Question: I try to have 4 full-screen background image ( i think it's called hero section) on my page.
I used this style for every row with full-screen background.
'''
.kimiabg {
background: url(http://kimia-tak.com/wp-content/uploads/2018/02/s2.jpg);
background-size: cover;
background-attachment: fixed;
width: 100%;
height: 100vh;
padding: 2rem 0;
}
'''
everything is fine. unless showing background on iphone. it is blurry. I really do not know what is the problem.

you can check the live website here : <URL>
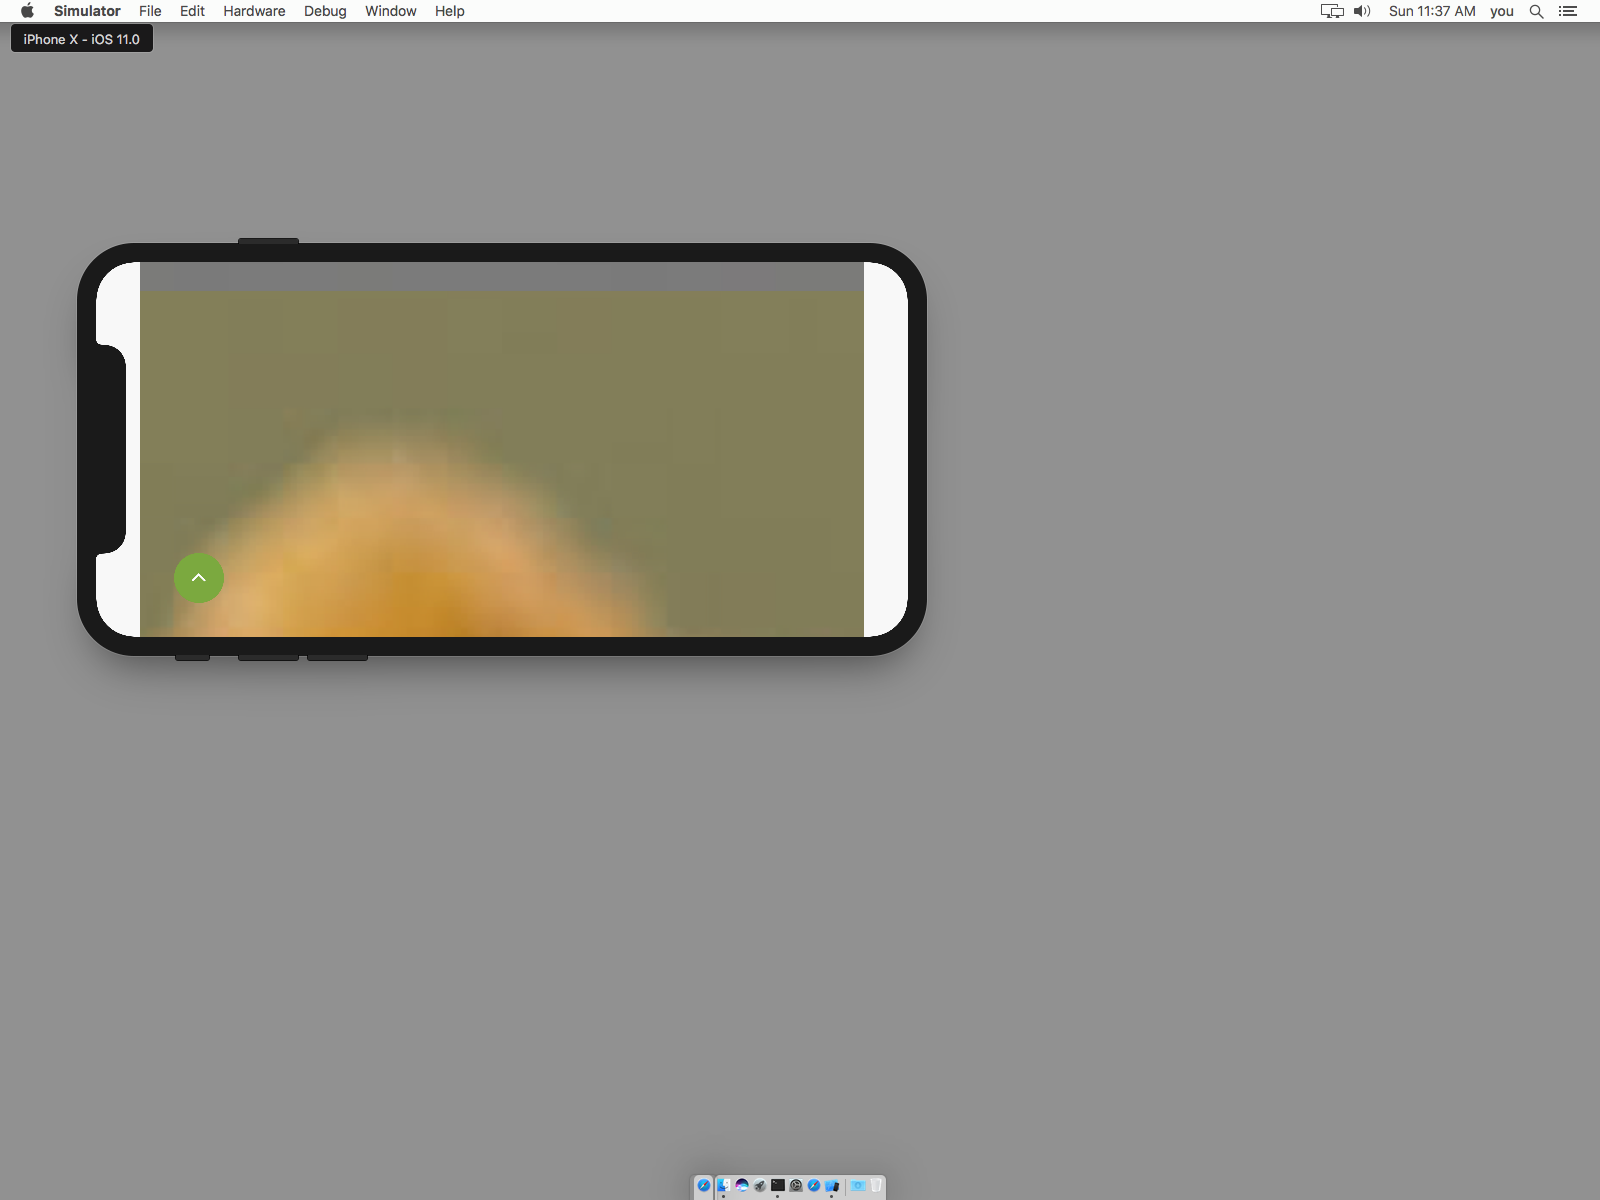
Answer: The 'background-attachment: fixed;' is the problem. This is not really supported on iOS Safari.
> 'background-attachment'iOS Safari:- - <URL>
For more information and workarounds you can look at the answer from to a similar question: <URL>